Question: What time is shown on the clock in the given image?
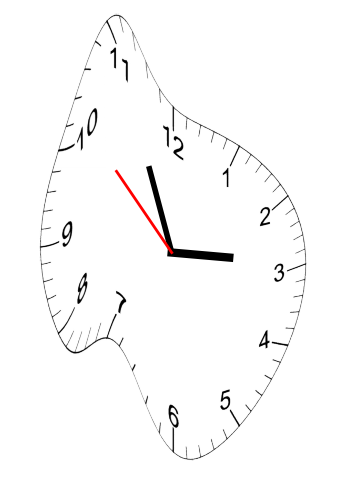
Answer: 02:55:52